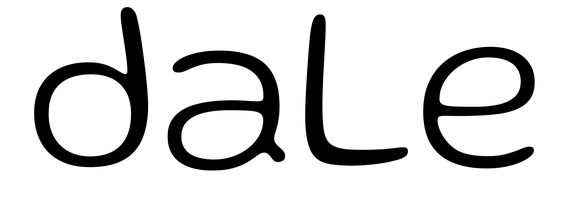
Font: Gluten_ExtraLight